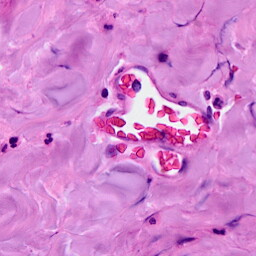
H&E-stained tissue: Breast